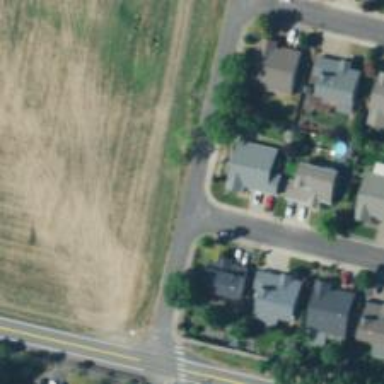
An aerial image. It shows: Residential road with asphalt surface. There is sidewalk on the left side.